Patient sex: F
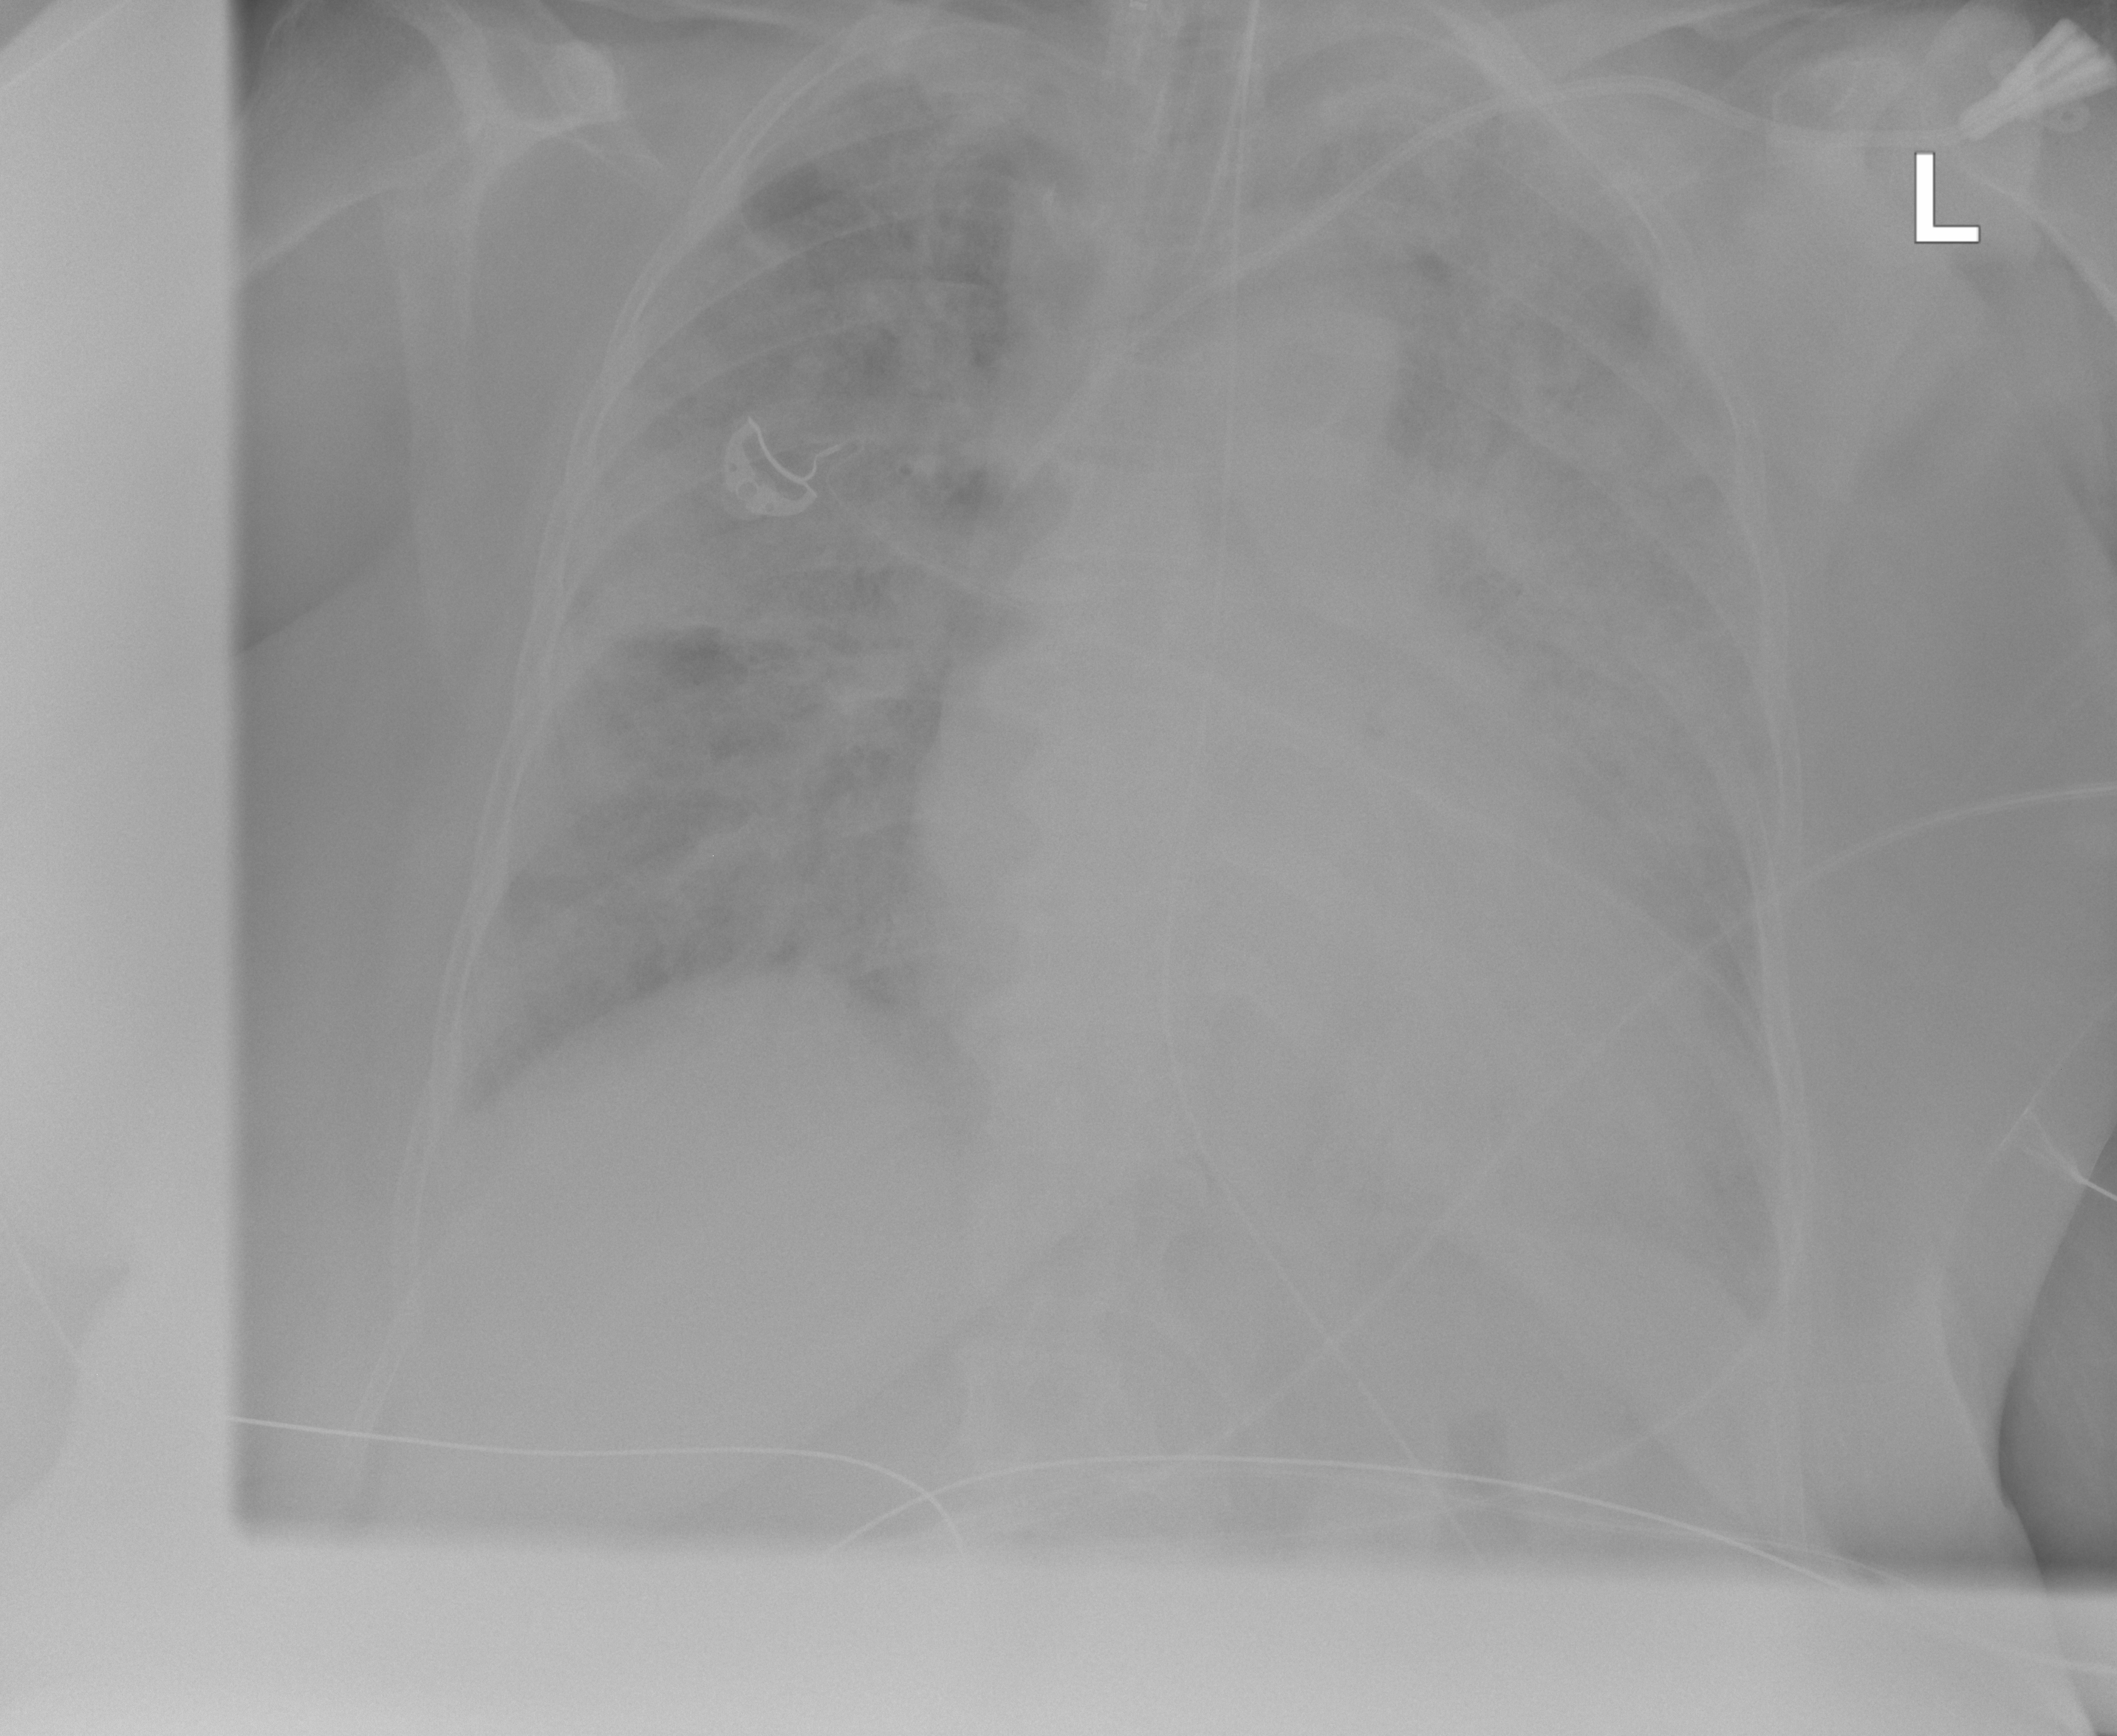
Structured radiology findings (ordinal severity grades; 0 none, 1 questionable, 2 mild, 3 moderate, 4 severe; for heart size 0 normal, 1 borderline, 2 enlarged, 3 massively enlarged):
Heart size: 2
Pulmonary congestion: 3
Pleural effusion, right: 1
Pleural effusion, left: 1
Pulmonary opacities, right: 3
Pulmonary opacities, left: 4
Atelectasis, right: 2
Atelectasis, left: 2